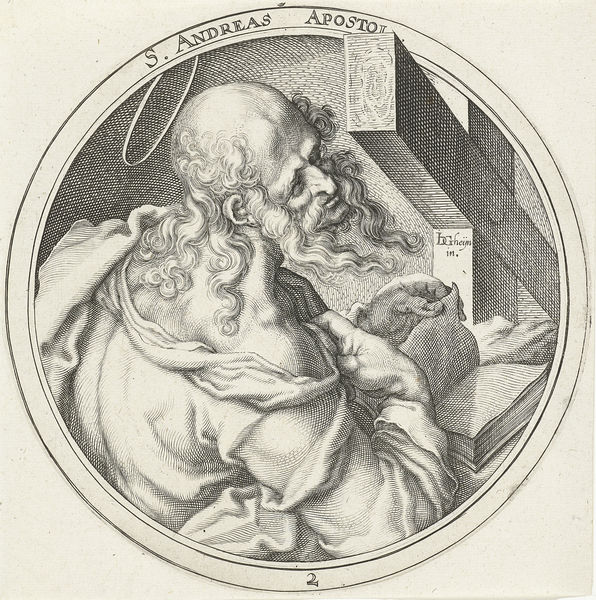
Titel: H. Andreas
Künstler: Zacharias Dolendo
Standort: Amsterdam
Institution: Rijksmuseum
Schlagwörter: hand, mann, alt, bart, falten, rahmen, vollbart, bildnis, portrait, porträt, gewand, brustbild, locken, kreis, rund, tondo, schrift, kahl, inschrift, glatze, buch, kreuz, druck, schraffur, radierung, halbglatze, heiligenschein, heiliger, andreaskreuz, apostel, glorie, andreas, 2, st. andreas